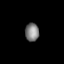
Tissue: lung
Cell type: Myeloid cells
Senescence score: 0.1628
Nuclear area (px): 245
Mean DAPI intensity: 127.714